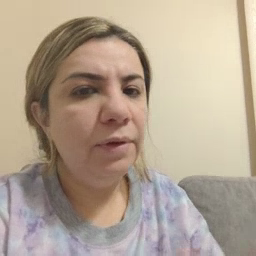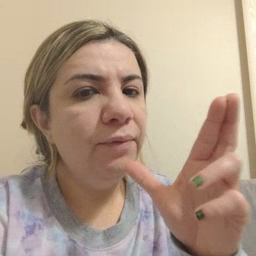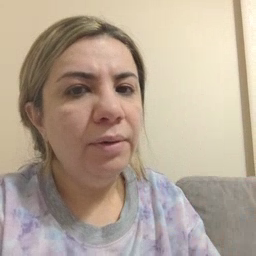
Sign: hen